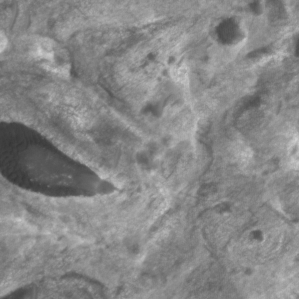
Label: non_frost